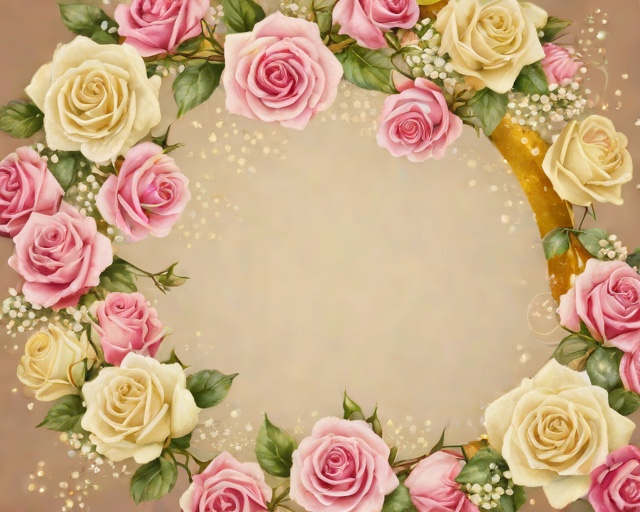
Category: Anniversary